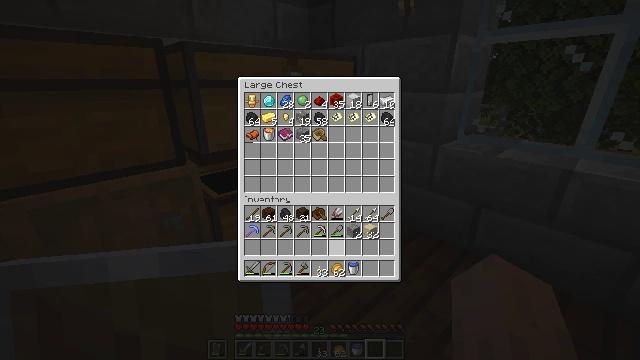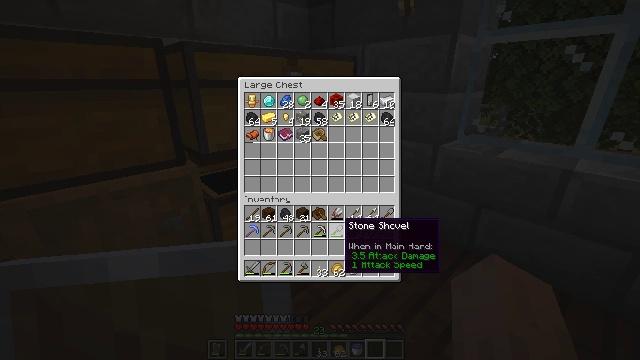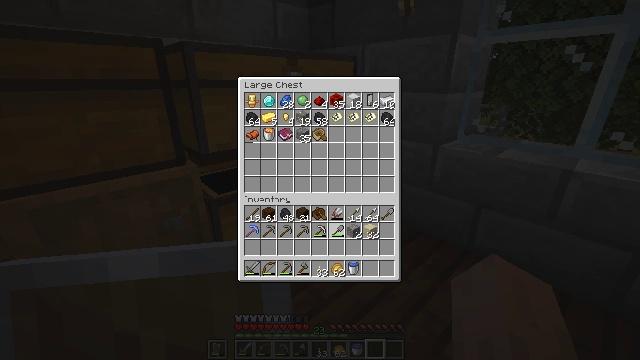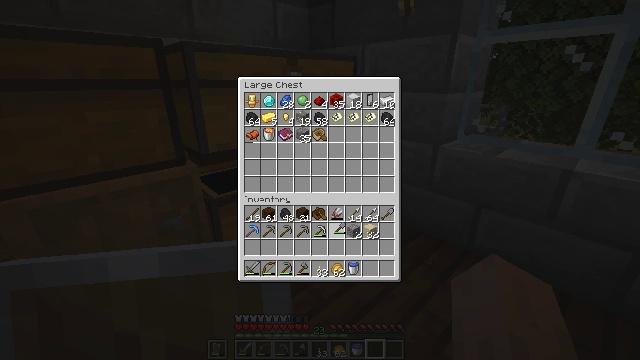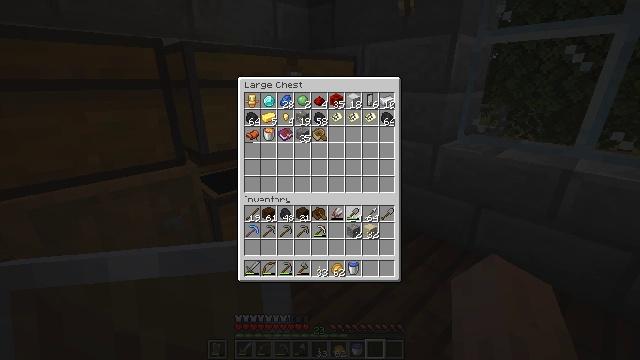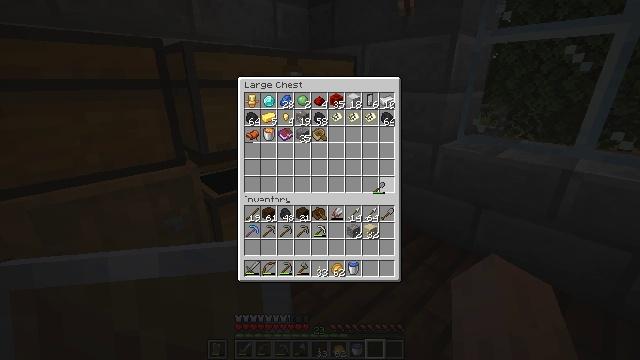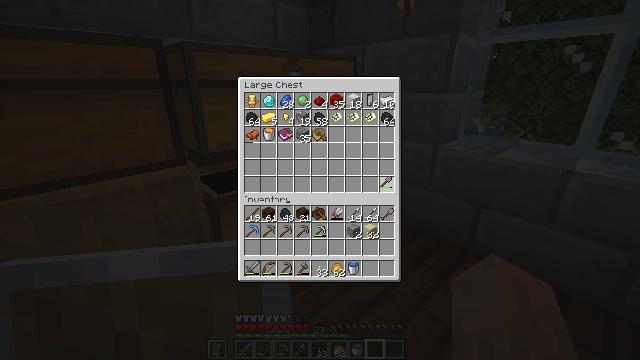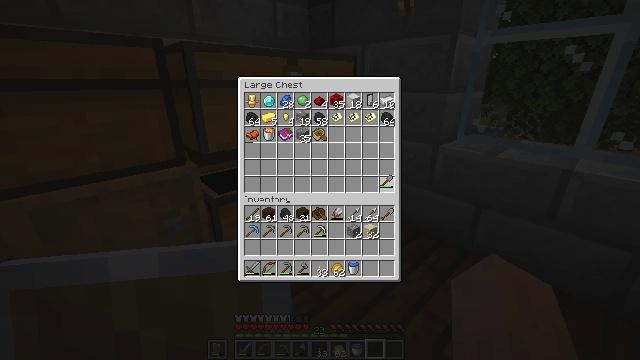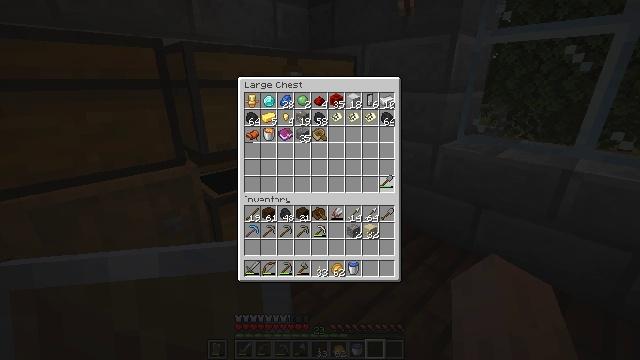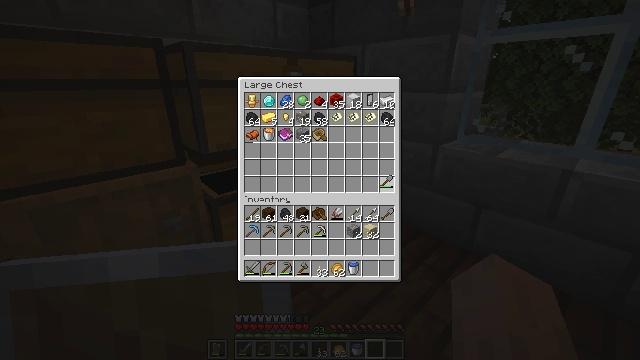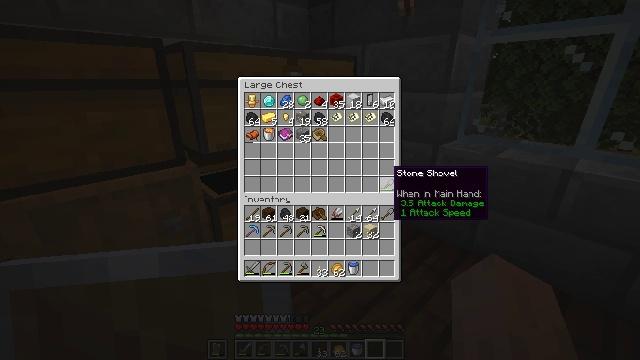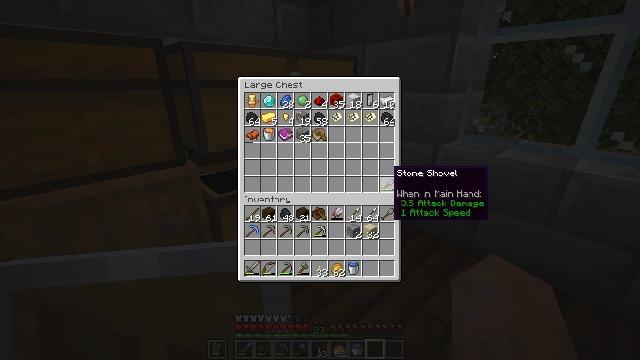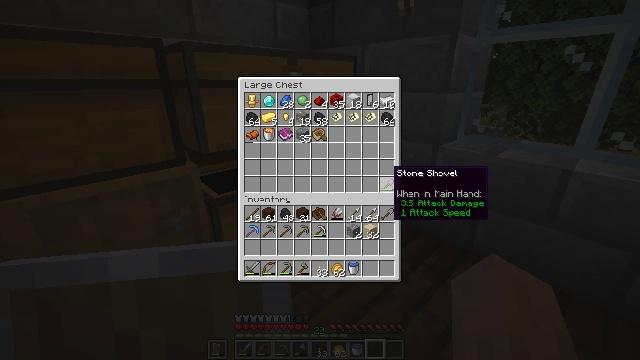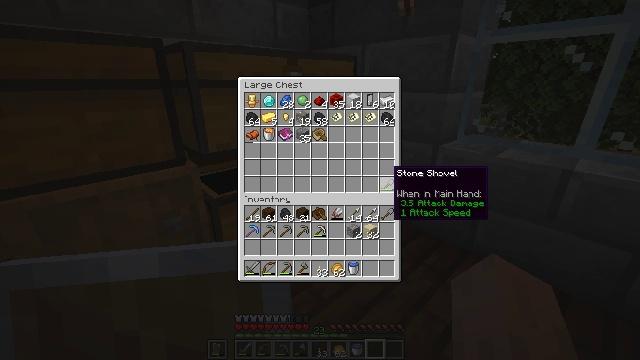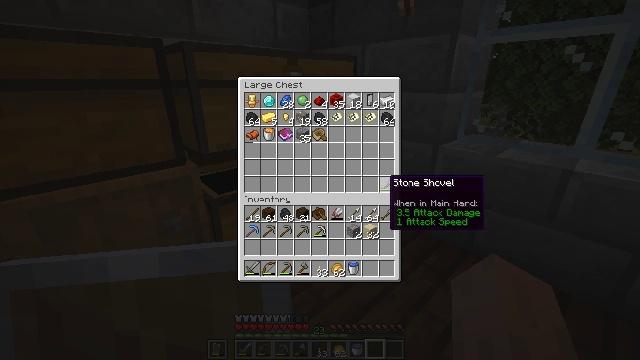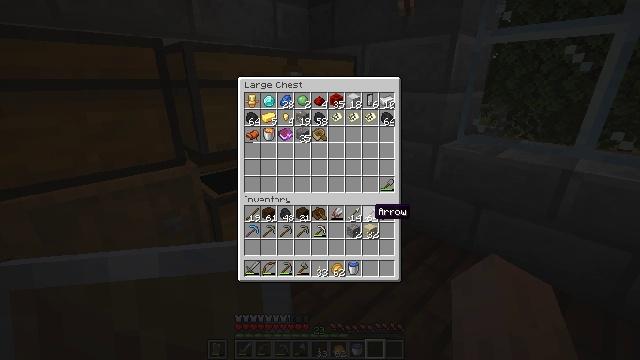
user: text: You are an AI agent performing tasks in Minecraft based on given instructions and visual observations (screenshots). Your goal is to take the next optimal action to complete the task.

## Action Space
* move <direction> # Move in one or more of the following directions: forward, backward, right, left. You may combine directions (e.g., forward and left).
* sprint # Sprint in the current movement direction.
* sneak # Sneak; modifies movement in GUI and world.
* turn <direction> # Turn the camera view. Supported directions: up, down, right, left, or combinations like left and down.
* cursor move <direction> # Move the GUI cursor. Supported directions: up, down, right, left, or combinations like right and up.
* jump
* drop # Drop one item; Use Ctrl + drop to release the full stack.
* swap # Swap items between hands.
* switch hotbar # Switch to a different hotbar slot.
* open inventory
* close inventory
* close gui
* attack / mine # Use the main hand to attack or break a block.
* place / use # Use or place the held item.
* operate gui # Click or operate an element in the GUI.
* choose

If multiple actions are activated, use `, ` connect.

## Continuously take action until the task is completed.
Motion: motion action
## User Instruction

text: Mine stone brick stairs block.
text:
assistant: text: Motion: no_op
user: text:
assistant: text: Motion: attack / mine
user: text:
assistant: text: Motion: attack / mine
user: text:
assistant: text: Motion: turn right and up
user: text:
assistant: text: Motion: turn right and up
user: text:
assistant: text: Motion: no_op
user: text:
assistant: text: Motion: no_op
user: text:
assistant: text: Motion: attack / mine
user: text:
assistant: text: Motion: attack / mine
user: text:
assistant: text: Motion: no_op
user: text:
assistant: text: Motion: no_op
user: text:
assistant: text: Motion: no_op
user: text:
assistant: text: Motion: no_op
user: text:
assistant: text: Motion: turn down
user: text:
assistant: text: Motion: turn left and down
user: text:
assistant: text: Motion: no_op
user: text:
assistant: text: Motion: no_op
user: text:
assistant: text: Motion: no_op
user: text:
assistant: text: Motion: attack / mine
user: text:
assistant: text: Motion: no_op
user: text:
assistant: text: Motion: turn left
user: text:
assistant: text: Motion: no_op
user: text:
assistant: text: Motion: no_op
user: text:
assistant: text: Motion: no_op
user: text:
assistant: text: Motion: attack / mine
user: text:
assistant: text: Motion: attack / mine
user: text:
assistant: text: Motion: no_op
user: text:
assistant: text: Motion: no_op
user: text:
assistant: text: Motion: no_op
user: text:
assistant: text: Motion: no_op